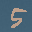
Label: 5